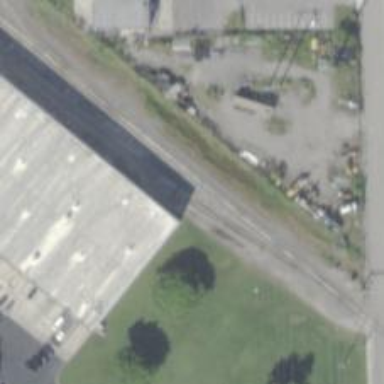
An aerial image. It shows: Railway siding for service.